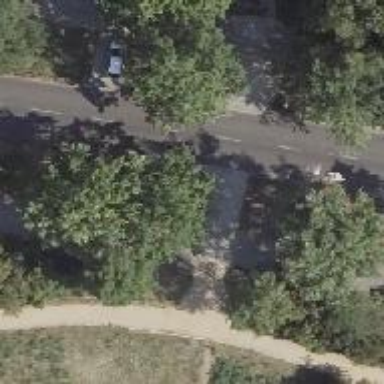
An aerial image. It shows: Footway.